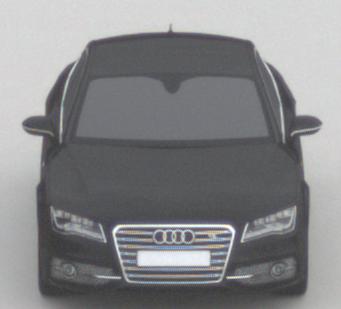
Make: Audi
Model: S7 Sportback cod
Detailed model: S7 (4G) Sportback
Model produced from: 2012/06
Model produced until: 2014/05
Doors: 5
Color: black
Road condition: dry road
Daytime: morning or afternoon
Contrast: low contrast